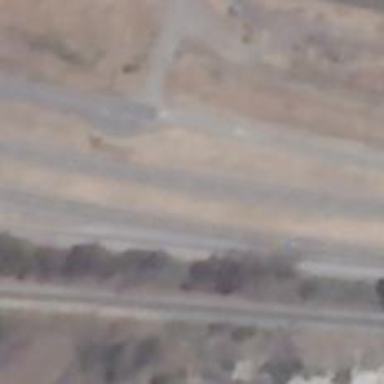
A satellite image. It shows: View of motorway.